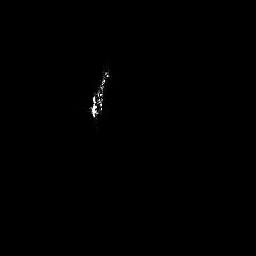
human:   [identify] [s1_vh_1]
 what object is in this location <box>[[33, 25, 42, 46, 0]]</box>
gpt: <ref>1 medium ship at the center</ref>